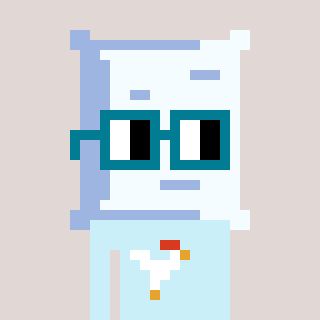
a pixel art character with square dark green glasses, a pillow-shaped head and a cold-colored body on a warm background